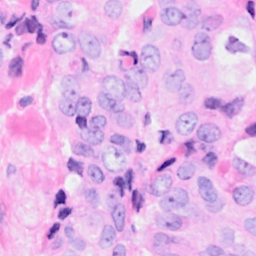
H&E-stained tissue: Breast